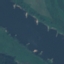
Label: River